Aerial crown-view tile of a tropical tree (Barro Colorado Island, Panama), acquired 20241216:
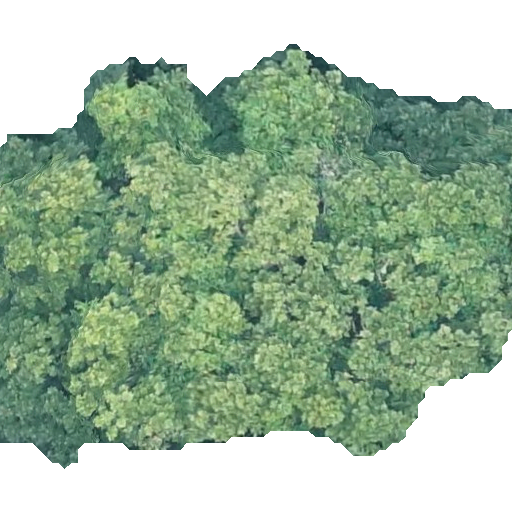
Species: Anacardium excelsum
GBIF accepted scientific name: Anacardium excelsum
Crown area: 287.596 m²